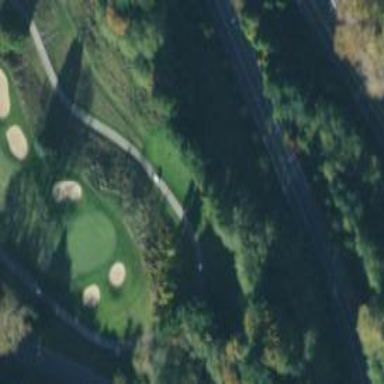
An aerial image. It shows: Rough area on grassy golf course.